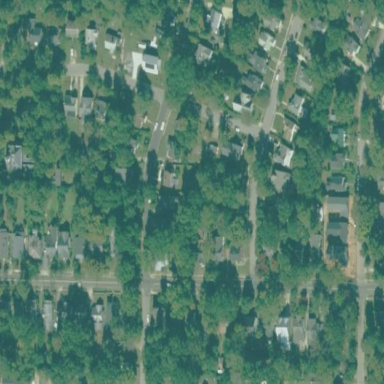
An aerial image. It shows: Residential area within neighborhood.